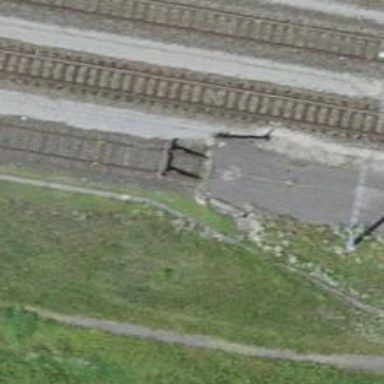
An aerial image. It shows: Railway buffer stop.